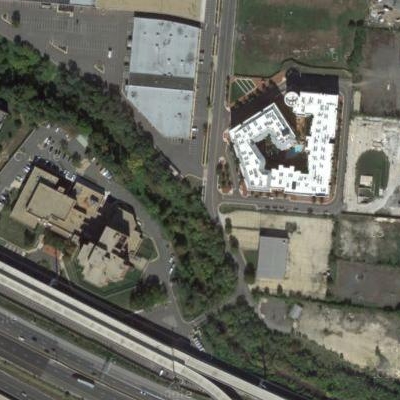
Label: cIndustry